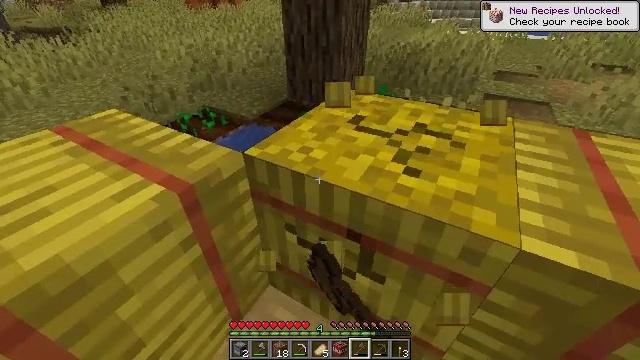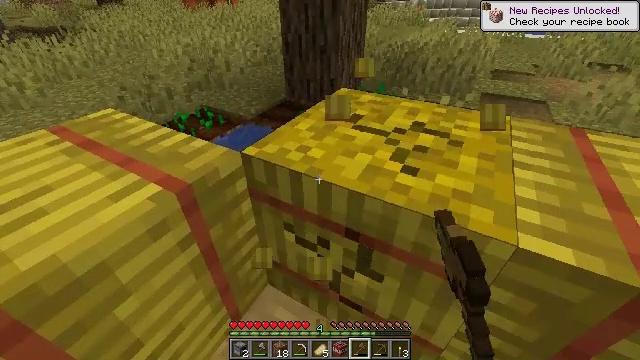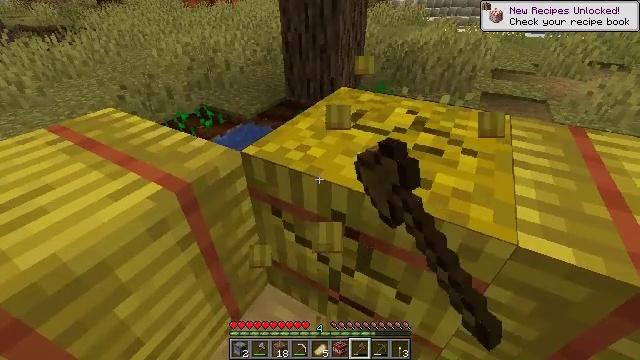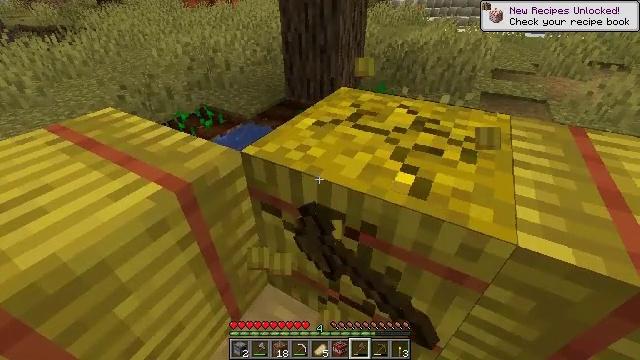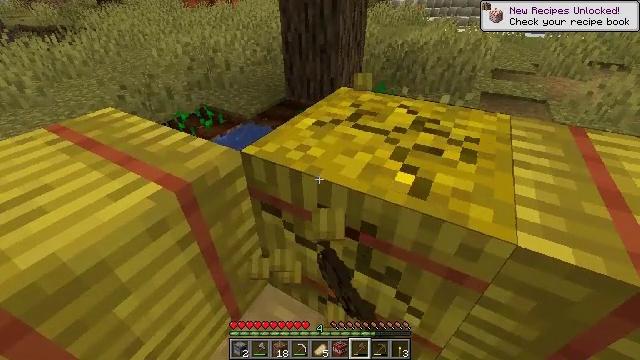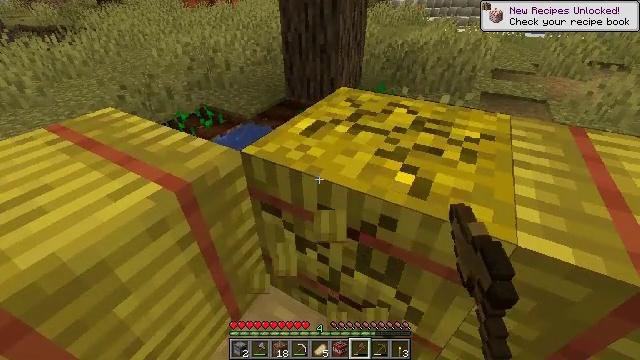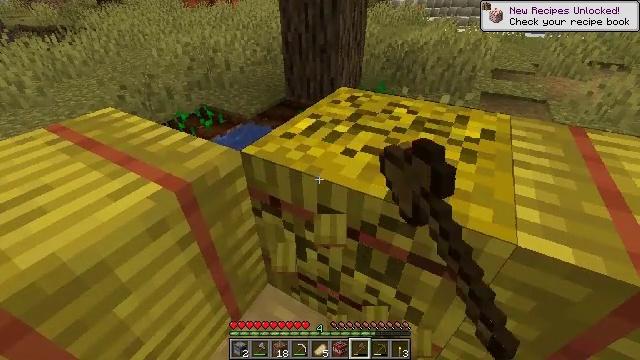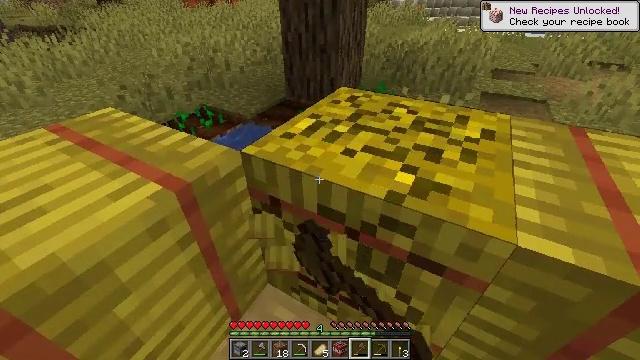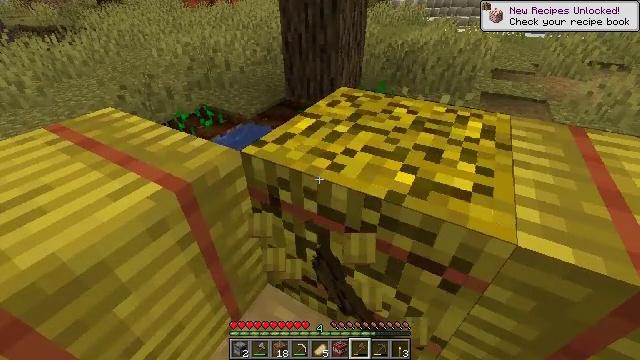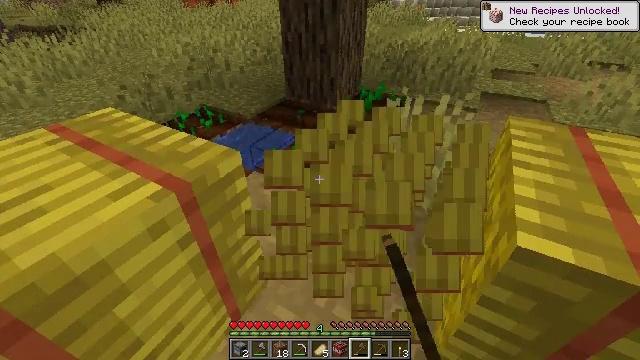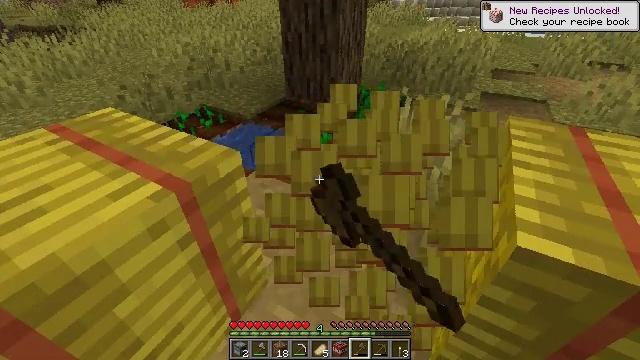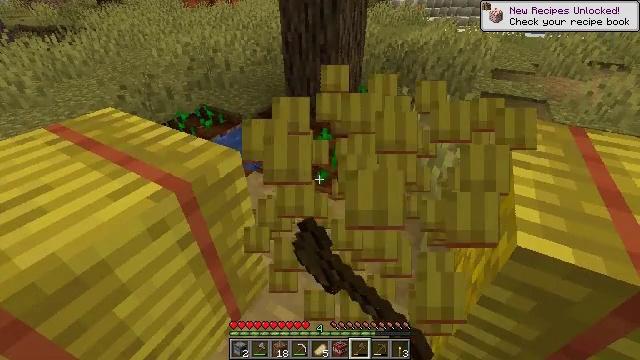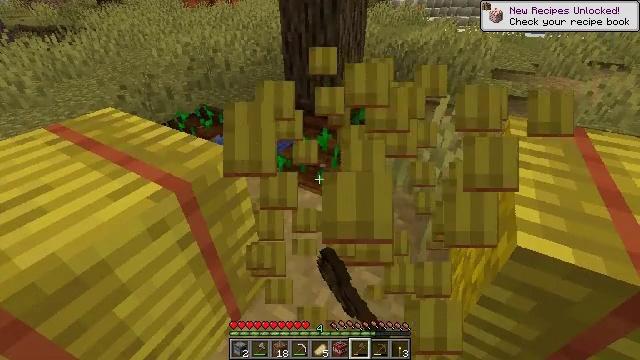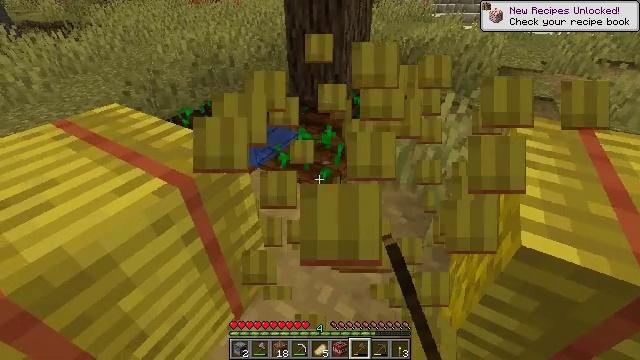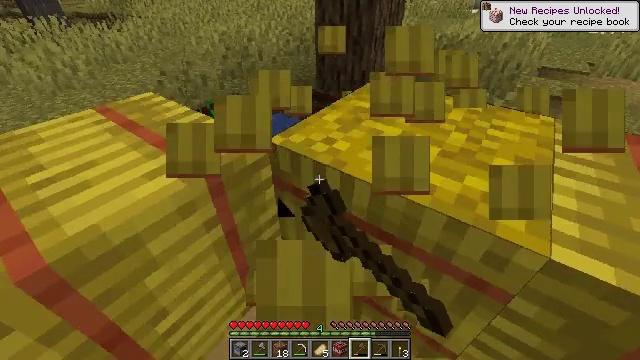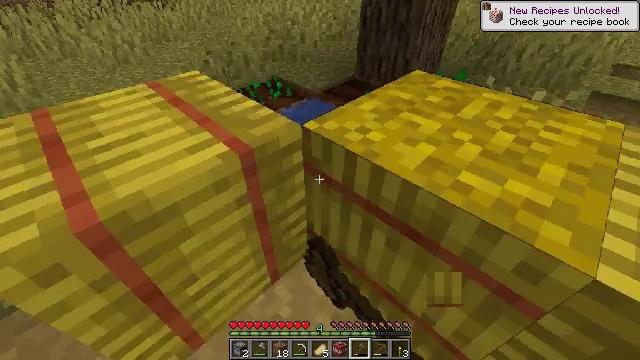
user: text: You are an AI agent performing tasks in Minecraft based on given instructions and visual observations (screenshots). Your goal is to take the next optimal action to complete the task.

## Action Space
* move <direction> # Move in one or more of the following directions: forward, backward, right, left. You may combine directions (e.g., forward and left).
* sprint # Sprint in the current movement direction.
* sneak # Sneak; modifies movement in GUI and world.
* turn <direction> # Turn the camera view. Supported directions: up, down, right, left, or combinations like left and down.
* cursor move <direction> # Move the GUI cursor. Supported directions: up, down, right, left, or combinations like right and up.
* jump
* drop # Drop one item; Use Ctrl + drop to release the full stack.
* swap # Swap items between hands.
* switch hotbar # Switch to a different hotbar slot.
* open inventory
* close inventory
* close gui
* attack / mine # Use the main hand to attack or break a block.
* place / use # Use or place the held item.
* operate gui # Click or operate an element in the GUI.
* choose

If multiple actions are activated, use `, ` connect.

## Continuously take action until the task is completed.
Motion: motion action
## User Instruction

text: Harvest hay blocks from the village.
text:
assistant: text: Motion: attack / mine
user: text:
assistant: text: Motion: attack / mine
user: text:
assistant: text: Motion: attack / mine
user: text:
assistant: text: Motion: attack / mine
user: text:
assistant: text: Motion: attack / mine
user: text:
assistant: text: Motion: attack / mine
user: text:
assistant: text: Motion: attack / mine
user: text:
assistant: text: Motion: attack / mine
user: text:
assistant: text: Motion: attack / mine
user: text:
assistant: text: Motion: attack / mine
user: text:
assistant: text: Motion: attack / mine
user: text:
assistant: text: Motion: attack / mine
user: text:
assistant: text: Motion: attack / mine
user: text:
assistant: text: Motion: turn left, attack / mine
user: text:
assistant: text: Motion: turn left and down, attack / mine
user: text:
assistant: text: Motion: turn left, attack / mine
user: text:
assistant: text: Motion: turn left, attack / mine
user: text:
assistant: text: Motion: attack / mine
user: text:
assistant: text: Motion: attack / mine
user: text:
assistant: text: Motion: attack / mine
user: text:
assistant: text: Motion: attack / mine
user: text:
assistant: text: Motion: attack / mine
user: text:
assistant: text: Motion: attack / mine
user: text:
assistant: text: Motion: attack / mine
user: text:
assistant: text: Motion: attack / mine
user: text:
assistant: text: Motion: attack / mine
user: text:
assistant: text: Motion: attack / mine
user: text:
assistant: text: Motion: attack / mine
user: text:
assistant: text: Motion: attack / mine
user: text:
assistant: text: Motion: attack / mine